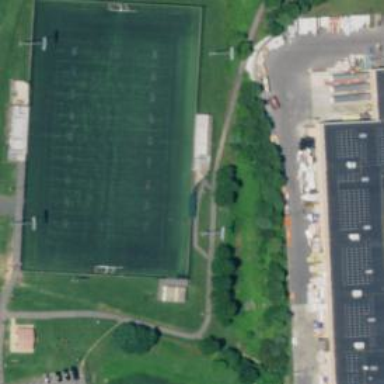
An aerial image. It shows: American football pitch with grass surface.